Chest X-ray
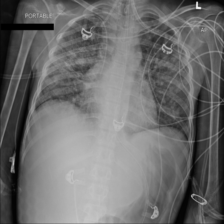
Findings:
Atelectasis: negative
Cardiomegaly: negative
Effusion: negative
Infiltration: positive
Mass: negative
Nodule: negative
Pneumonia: negative
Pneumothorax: negative
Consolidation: negative
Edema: negative
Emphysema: negative
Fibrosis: negative
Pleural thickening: negative
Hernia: negative